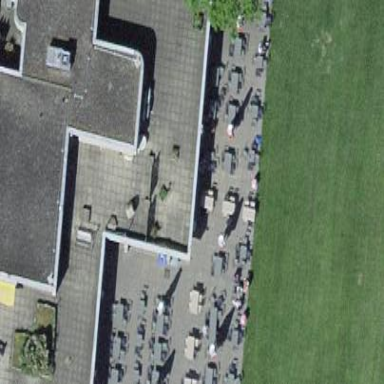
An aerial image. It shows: Outdoor seating area for leisure land.